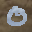
Label: 0